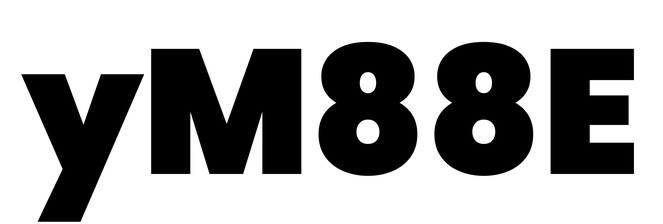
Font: Poppins-Black